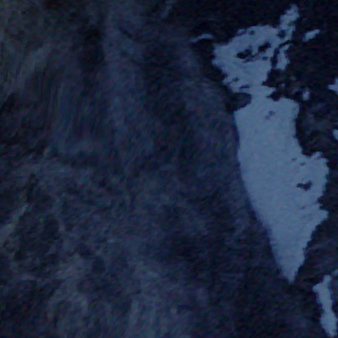
Label: other